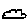
Label: cloud